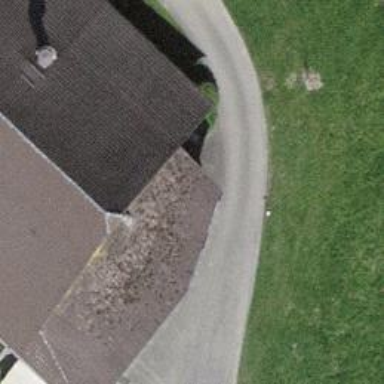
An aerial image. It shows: Farm shop.